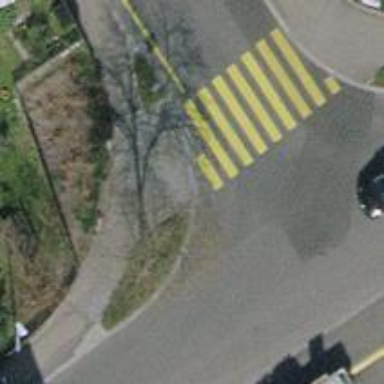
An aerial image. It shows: Kerb barrier.